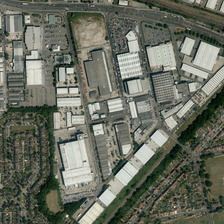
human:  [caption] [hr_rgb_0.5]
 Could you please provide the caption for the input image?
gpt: here ww can see a prosperous industrial area where roofs are white and grey surrounded by streets .

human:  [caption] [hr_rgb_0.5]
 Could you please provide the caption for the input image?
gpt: beside the road is a factory and a residential area separated by two lines of trees .

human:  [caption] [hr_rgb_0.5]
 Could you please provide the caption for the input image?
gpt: beside the road is a factory and a residential area separated by two lines of trees .

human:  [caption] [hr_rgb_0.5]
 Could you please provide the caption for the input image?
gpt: some white plants which are in the industrial are next to a row of trees .

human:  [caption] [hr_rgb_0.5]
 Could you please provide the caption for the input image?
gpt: some industrial buildings are near a urban area .